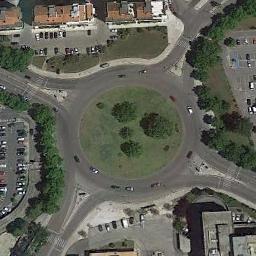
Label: roundabout